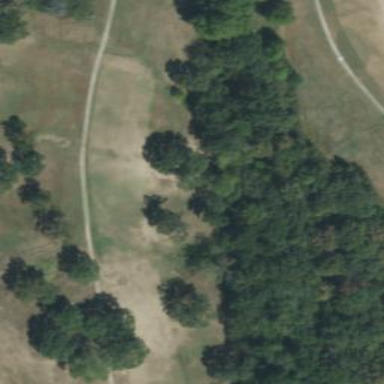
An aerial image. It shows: Grassy area designated as golf fairway.